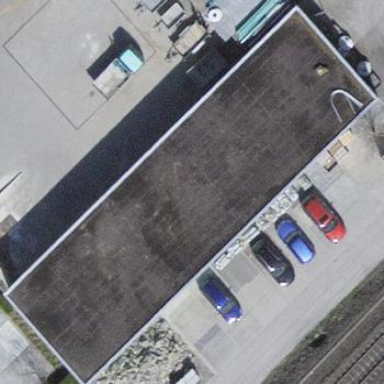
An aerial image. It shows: Industrial building.